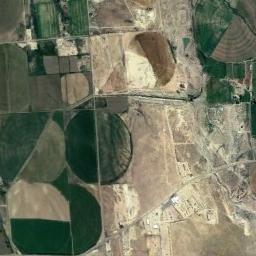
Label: circular_farmland